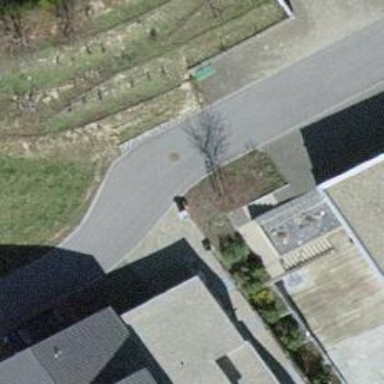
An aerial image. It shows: Paved residential road.